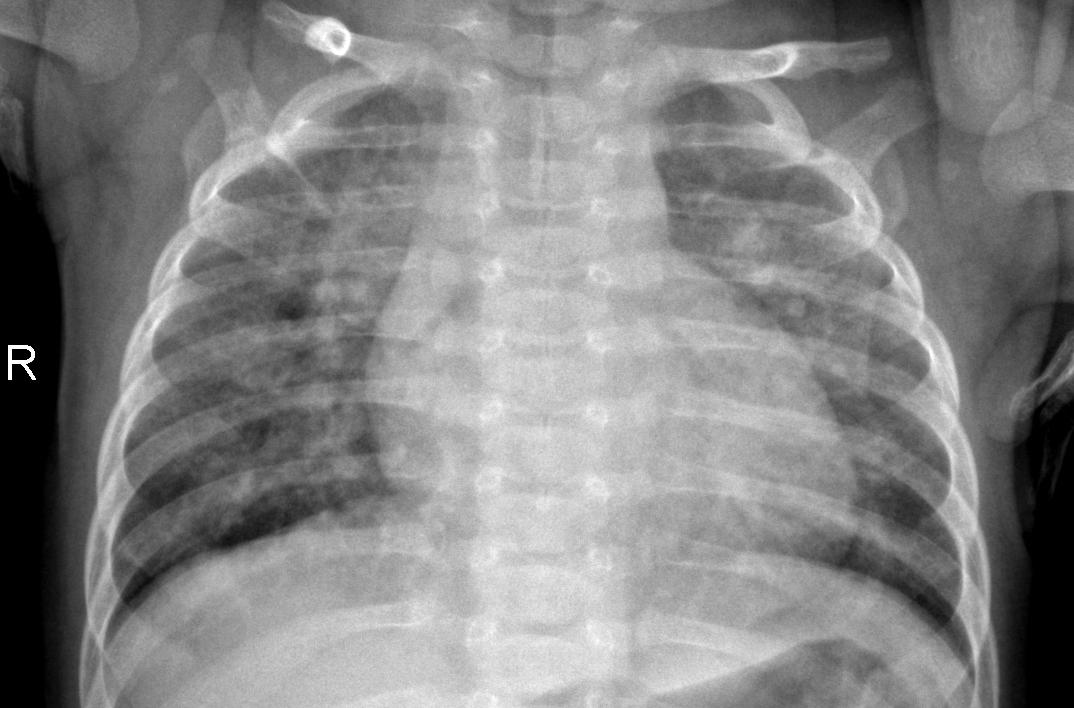
Diagnosis: PNEUMONIA